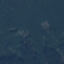
Label: Forest